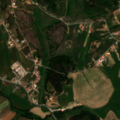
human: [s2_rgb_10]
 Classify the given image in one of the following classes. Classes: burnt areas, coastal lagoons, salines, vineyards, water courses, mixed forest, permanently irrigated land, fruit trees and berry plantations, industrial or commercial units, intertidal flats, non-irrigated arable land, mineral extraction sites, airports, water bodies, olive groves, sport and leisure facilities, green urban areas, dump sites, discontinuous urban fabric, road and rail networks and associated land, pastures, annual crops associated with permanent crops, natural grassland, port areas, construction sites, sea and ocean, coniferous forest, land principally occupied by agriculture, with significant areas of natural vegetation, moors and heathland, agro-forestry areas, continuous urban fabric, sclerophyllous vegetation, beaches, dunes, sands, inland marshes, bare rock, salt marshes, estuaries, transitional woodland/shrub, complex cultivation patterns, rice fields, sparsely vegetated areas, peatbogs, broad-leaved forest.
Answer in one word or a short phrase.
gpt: permanently irrigated land, annual crops associated with permanent crops, complex cultivation patterns, land principally occupied by agriculture, with significant areas of natural vegetation, broad-leaved forest